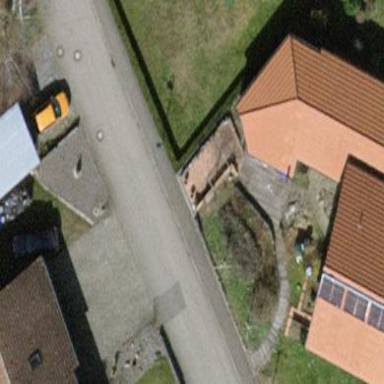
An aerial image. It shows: Garage.